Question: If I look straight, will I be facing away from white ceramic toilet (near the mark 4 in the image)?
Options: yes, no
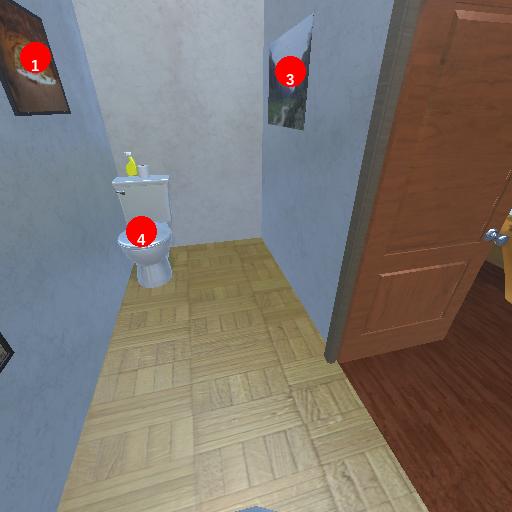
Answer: yes